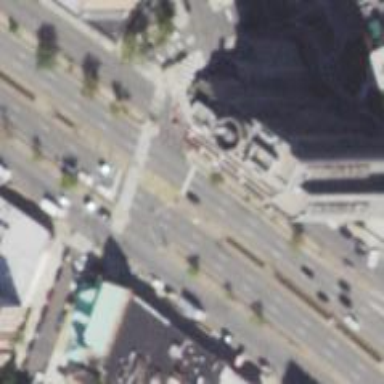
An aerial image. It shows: Footway located on traffic island.